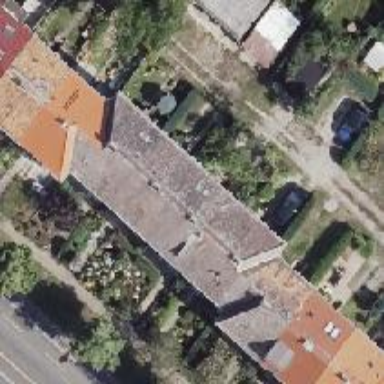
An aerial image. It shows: House with hipped roof.